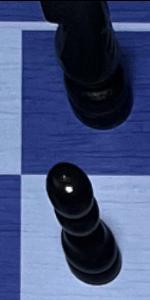
Label: Pawn_Black